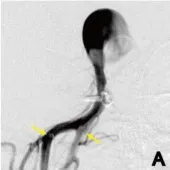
Stage 1. Bilateral vertebral artery access (yellow arrows).
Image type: radiology (ct)